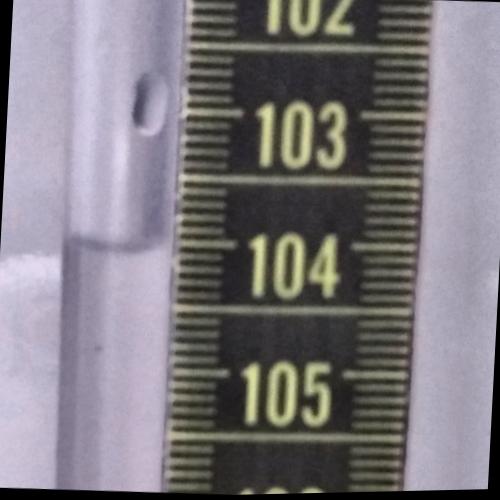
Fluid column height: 104.0 cm